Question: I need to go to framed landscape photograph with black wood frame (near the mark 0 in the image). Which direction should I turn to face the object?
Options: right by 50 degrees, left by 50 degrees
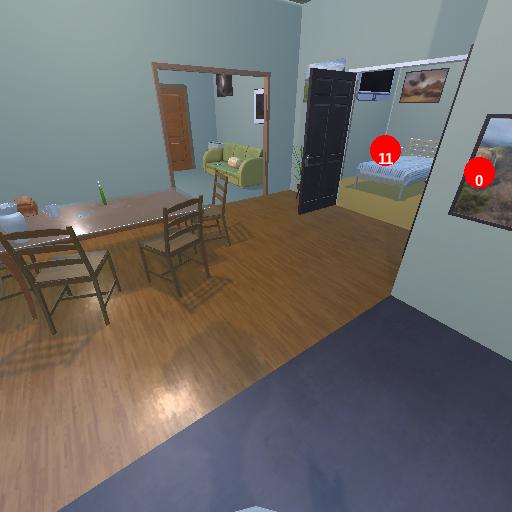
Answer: right by 50 degrees